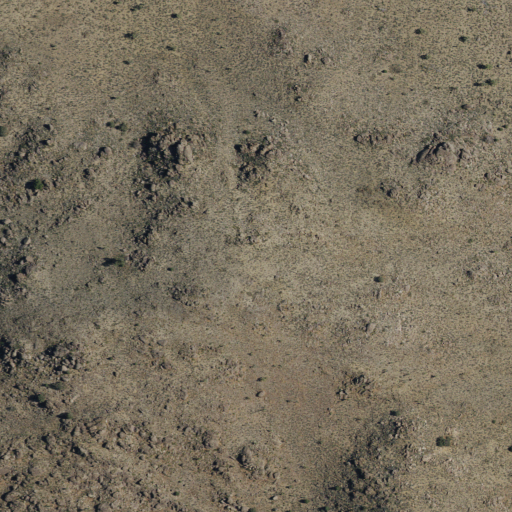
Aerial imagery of plain(s) in California named Joshua Flat containing only shrub